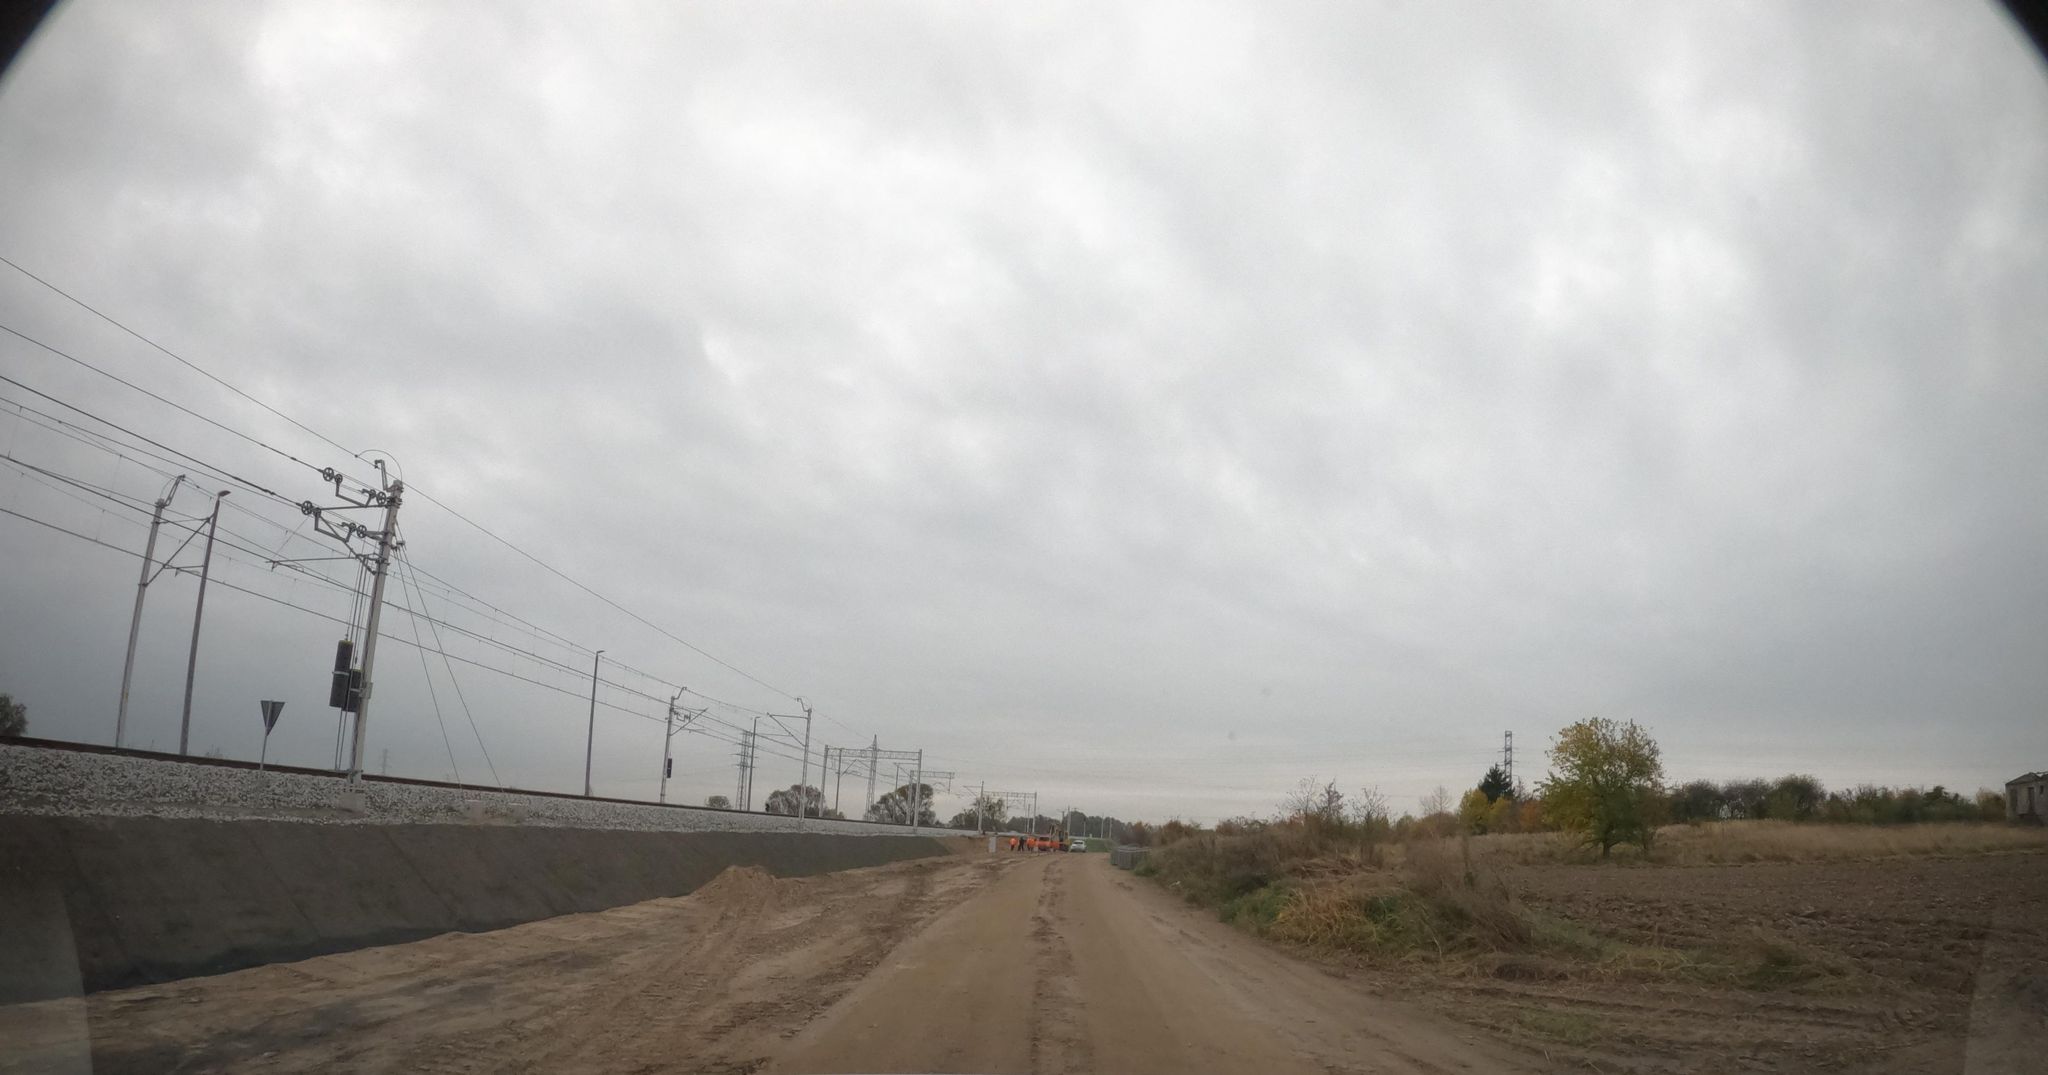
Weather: cloudy
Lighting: day
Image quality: slightly poor
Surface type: driving surface
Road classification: track
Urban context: low density rural
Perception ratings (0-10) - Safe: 1.14, Lively: 1.93, Beautiful: 2.49, Boring: 4.16, Depressing: 7.2, Wealthy: 0.43